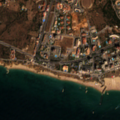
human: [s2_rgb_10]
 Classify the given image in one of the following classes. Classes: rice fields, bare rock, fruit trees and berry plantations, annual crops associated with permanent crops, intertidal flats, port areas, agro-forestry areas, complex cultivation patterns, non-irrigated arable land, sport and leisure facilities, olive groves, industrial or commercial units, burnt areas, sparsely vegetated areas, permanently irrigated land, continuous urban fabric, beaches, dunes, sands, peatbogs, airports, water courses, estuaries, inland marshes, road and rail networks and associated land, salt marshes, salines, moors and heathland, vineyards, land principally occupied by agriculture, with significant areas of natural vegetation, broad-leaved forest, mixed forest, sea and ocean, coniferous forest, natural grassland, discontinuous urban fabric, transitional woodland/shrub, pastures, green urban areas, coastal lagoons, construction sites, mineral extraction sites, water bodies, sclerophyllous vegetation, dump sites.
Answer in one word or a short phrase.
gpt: continuous urban fabric, discontinuous urban fabric, sport and leisure facilities, annual crops associated with permanent crops, beaches, dunes, sands, sea and ocean